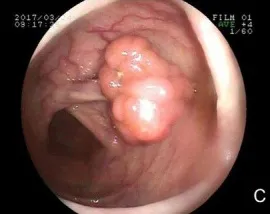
Multiple hyperpigmentations were visible on the skin. (D) ileum.
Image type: endoscopy (gi_endoscopy)